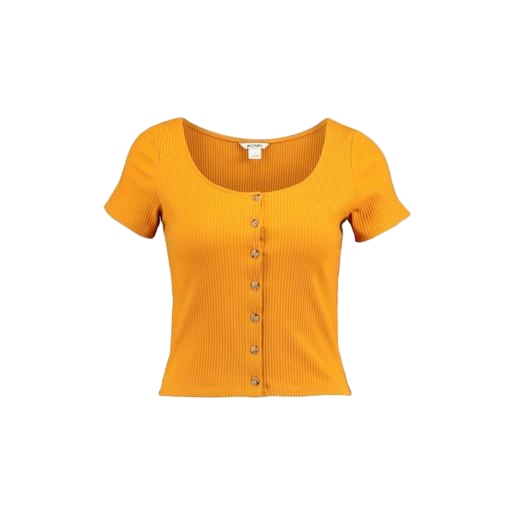
short-sleeve top only macy, button up tee, yellow skinny-fit stretch polo shirt, white background